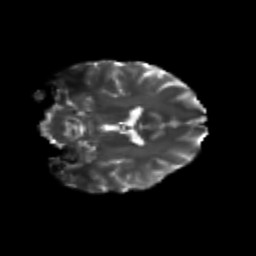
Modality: T2w
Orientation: coronal
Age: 23
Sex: female
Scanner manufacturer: siemens
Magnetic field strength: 3 T
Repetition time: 3.5 s
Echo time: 0.104 s